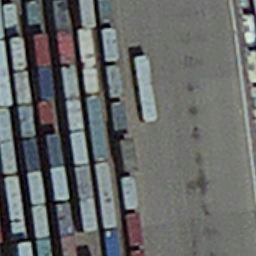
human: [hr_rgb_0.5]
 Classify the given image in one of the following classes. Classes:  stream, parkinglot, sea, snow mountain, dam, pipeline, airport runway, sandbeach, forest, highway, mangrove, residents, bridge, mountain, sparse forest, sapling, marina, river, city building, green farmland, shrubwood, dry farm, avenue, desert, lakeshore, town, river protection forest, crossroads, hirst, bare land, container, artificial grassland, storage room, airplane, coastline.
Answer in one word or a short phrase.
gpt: container